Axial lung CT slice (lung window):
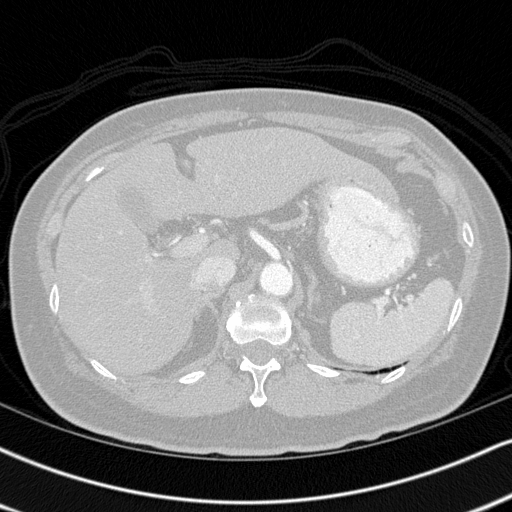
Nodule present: no